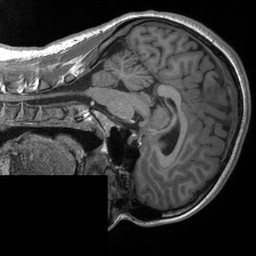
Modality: T1w
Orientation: sagittal
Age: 22
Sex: female